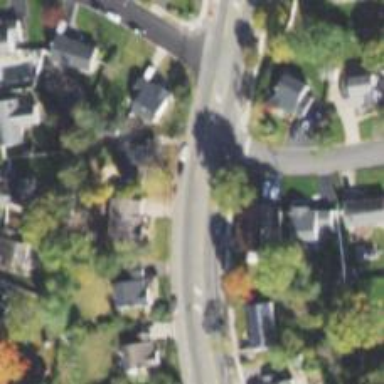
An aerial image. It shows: Unmarked crossing on the road.